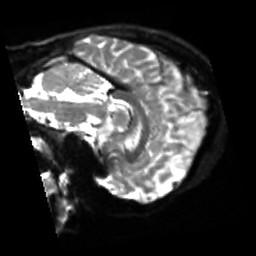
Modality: sbref
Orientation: sagittal
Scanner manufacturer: siemens
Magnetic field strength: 3 T
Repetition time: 4 s
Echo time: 0.0594 s